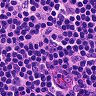
Metastatic tissue present: no